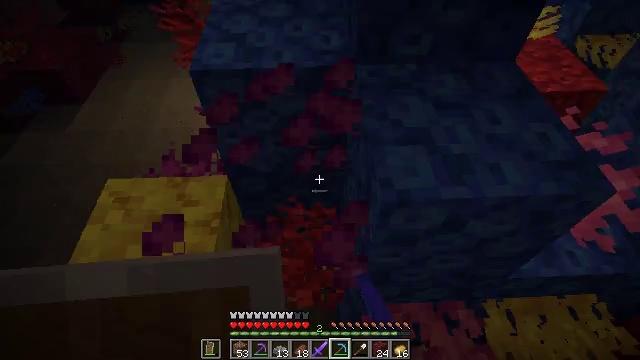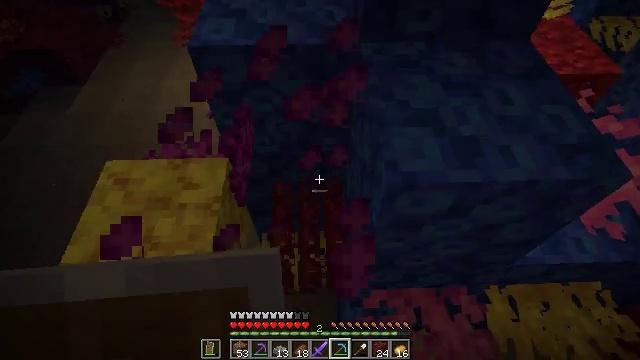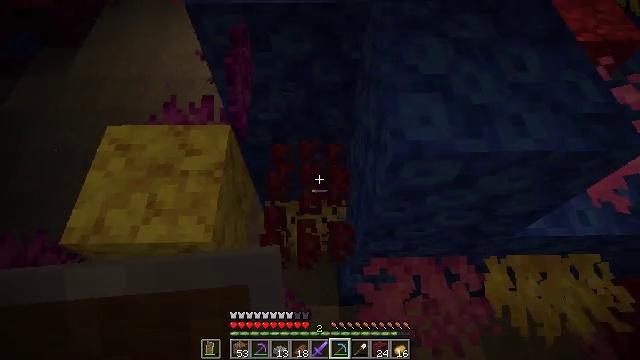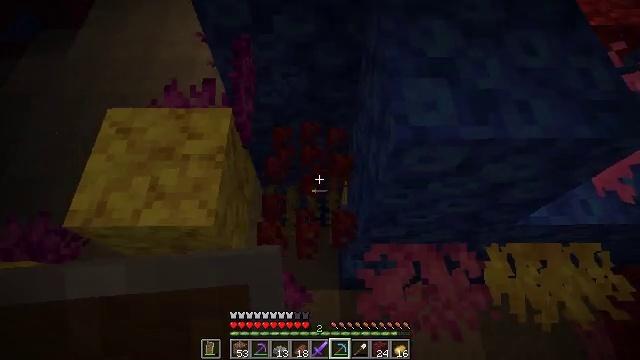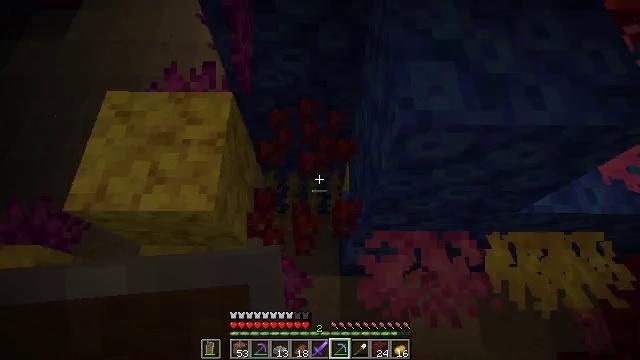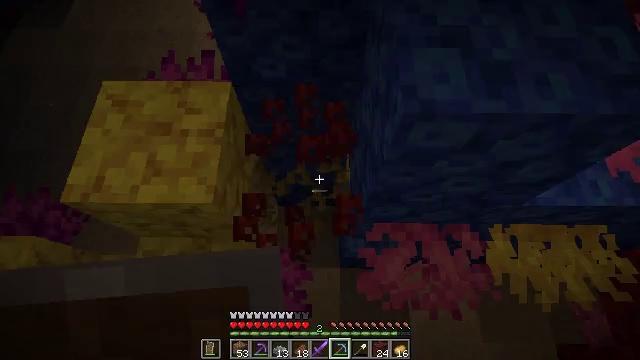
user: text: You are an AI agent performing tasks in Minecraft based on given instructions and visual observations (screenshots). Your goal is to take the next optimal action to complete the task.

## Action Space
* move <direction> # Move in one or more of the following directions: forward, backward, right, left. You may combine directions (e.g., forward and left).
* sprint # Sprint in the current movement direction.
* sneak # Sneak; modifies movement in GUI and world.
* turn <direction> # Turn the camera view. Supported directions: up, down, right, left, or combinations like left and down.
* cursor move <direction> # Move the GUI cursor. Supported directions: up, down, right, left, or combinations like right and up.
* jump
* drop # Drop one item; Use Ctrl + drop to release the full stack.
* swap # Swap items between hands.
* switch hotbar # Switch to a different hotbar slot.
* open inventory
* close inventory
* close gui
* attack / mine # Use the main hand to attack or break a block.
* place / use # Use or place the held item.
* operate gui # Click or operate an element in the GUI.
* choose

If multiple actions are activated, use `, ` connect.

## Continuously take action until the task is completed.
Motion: motion action
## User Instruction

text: Gather a fire coral wall fan using a suitable tool.
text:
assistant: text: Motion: turn down, attack / mine
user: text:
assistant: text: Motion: turn left and down, attack / mine
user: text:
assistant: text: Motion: turn down, attack / mine
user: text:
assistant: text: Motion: turn down
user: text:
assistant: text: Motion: turn down
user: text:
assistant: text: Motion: attack / mine